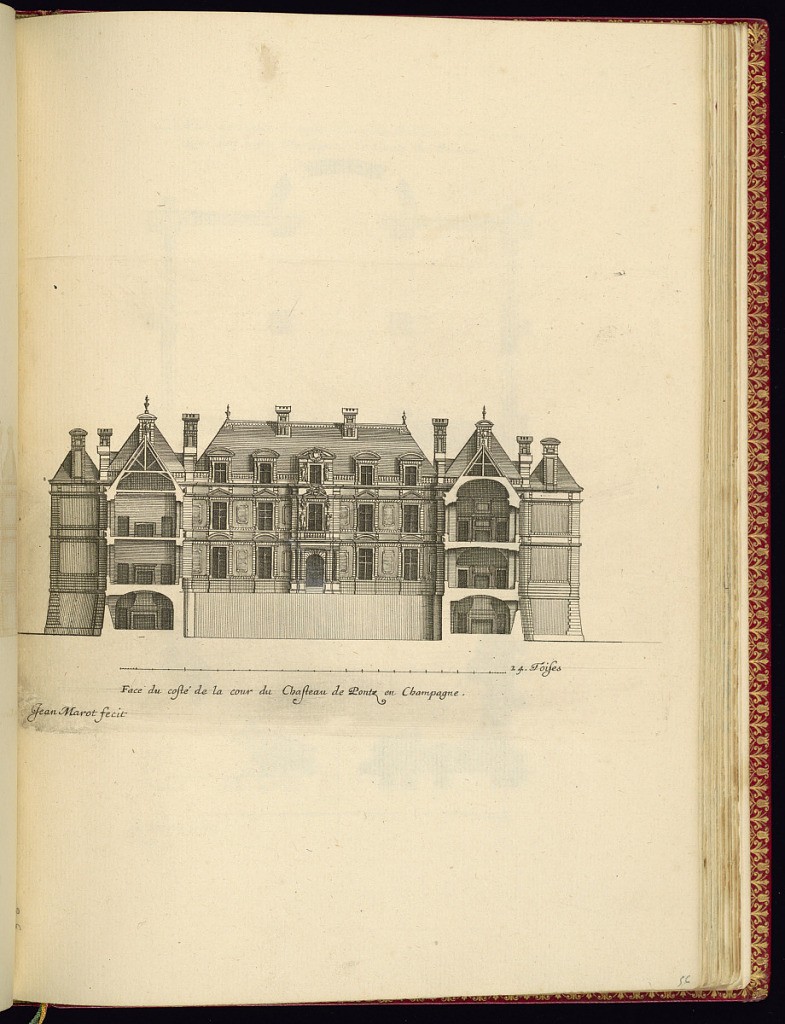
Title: Face du costé de la cour du Chasteau de Pontz en Champagne
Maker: Jean Marot, French, 1619 - 1679
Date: ca.1635–ca.1660
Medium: Etching on laid paper
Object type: Print
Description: Architectural exterior elevation with part sectional views of the interiors of the castle de Pontz. The façade features a portico arched entrance with columns and a balustrade above with statues, cartouches, windows, finials, pediments, blind windows or panels, and balustrades along the roof. A scale below. The plate is titled and signed.